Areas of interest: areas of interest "Museum"
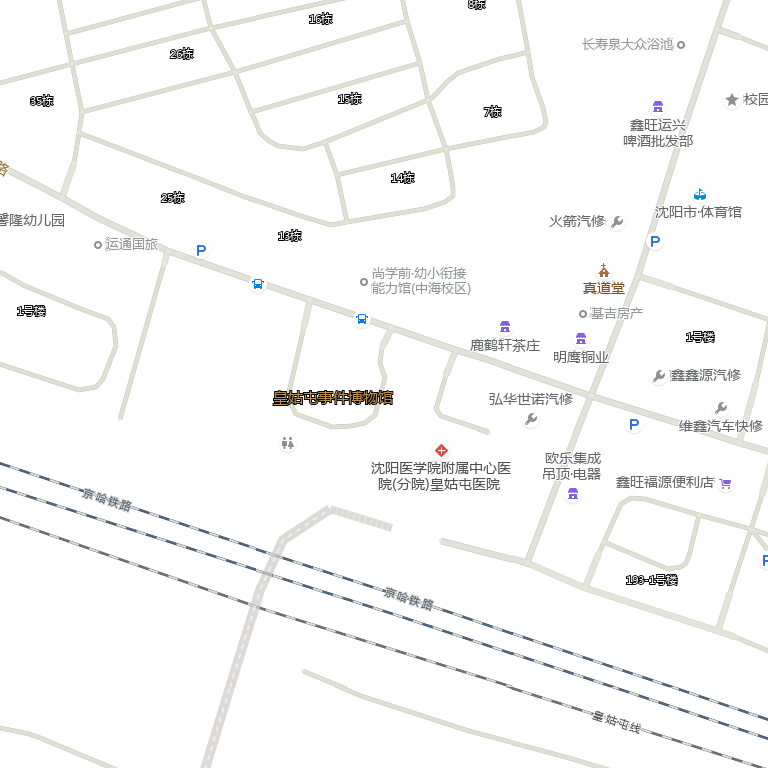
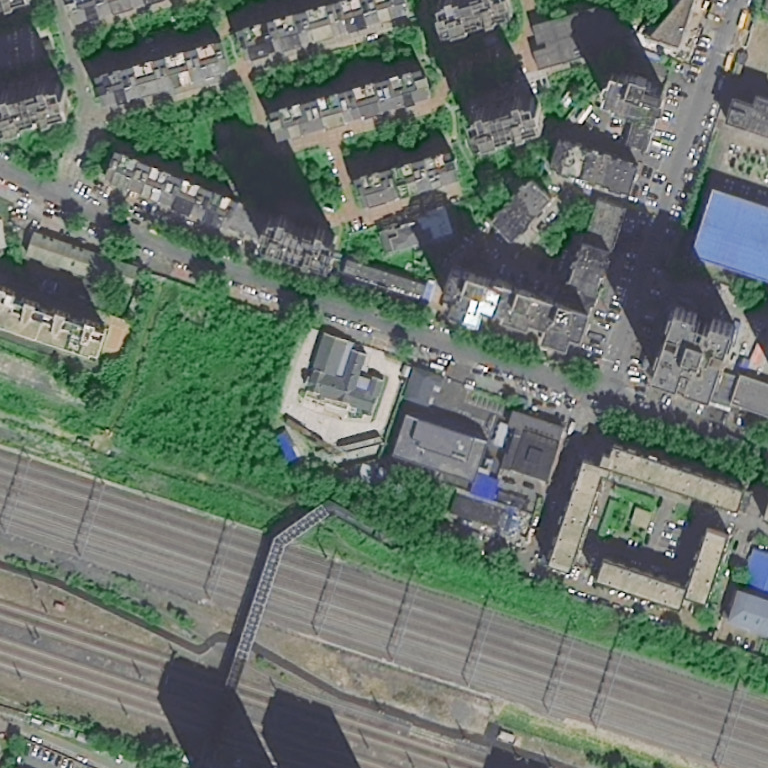